Interaction volume radius: 5 \u00c5
Interaction volume height: 15 \u00c5
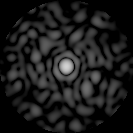
Disorder parameter: 0.8022